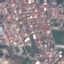
Land use / land cover class: Residential